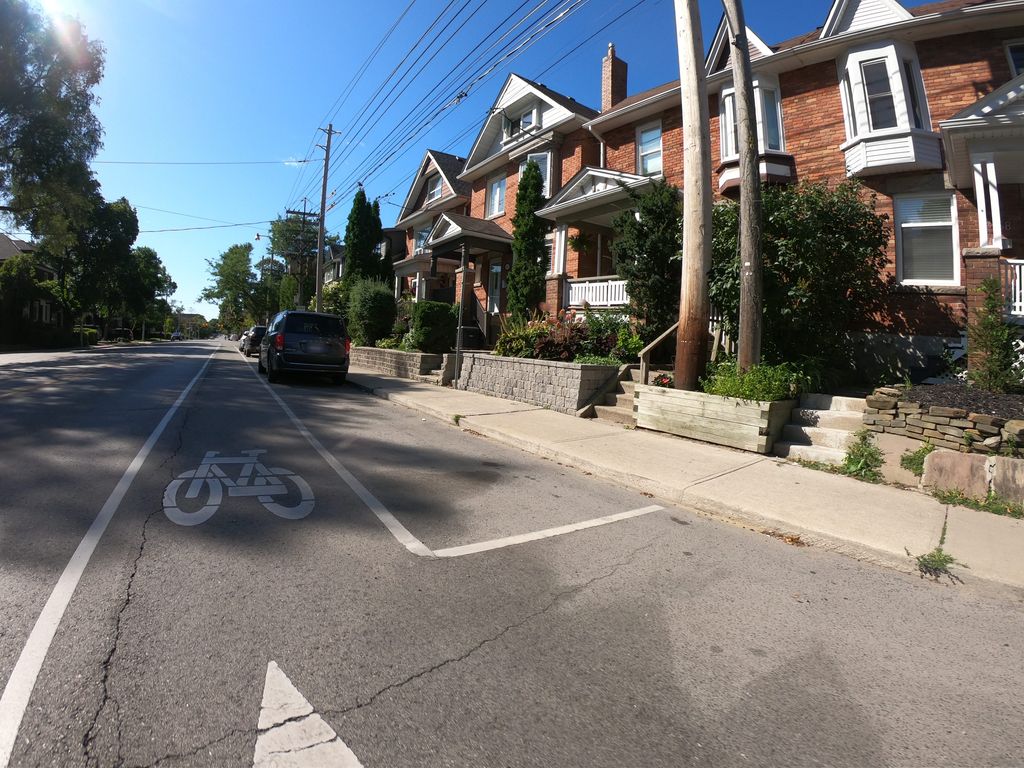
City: toronto